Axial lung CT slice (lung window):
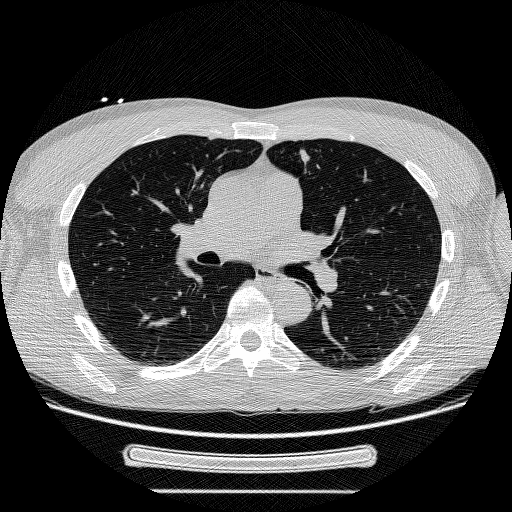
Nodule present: yes
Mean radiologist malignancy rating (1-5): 4.333